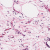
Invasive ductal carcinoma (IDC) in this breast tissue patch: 0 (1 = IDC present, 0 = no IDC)